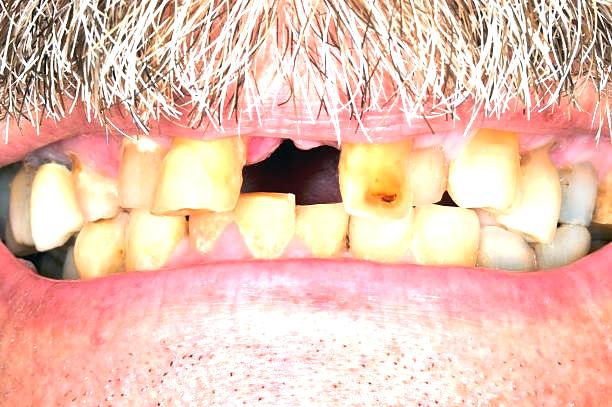
Condition: hypodontia